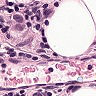
Metastatic tissue present: yes